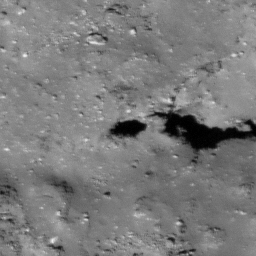
Pit: Tharp 1b
Host crater: Tharp
Host type: impact_melt
Lunar coordinates: latitude -30.6, longitude 145.684